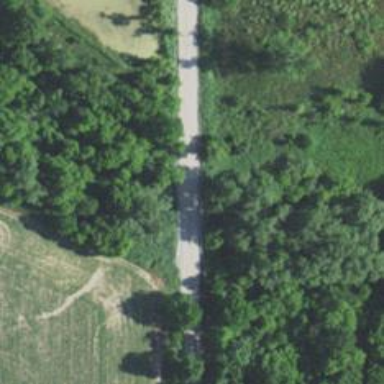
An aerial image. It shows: Culvert tunnel.